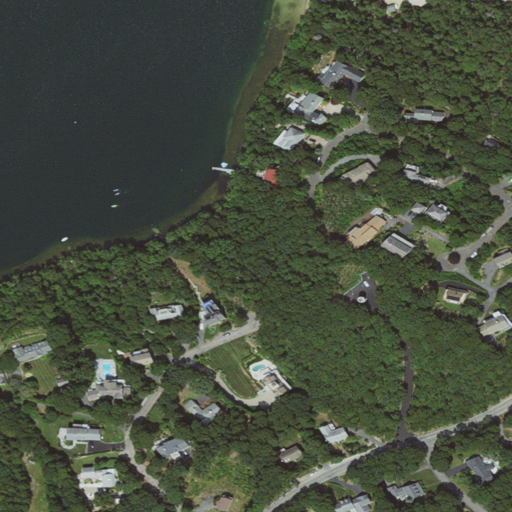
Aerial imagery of mountain in Massachusetts named Scargo Hill containing low intensity development, open water, evergreen forest, open development, medium intensity development, mixed forest, and herbaceous wetlands